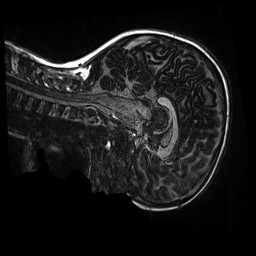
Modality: MP2RAGE
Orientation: sagittal
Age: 10
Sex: male
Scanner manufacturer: siemens
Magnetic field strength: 3 T
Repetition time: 4 s
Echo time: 0.00303 s